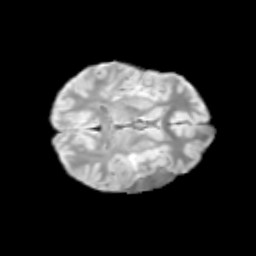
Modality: T2w
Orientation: axial
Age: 12
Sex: male
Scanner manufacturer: siemens
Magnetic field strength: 3 T
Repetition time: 3.8 s
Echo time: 0.07 s